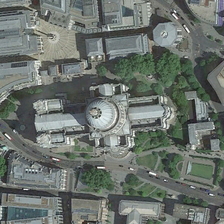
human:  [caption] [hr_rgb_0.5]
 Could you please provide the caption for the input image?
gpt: many buildings and some green trees are around a church .

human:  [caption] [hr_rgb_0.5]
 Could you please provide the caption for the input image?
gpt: many buildings and some green trees are around a church .

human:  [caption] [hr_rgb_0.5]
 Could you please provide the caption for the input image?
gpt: many buildings and some green trees are around a church .

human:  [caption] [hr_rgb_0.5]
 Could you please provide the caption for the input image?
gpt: many buildings and some green trees are around a church .

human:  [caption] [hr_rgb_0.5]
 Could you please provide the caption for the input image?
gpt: many buildings and some green trees are around a church .